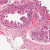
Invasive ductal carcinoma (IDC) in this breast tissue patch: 0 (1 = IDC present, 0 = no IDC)